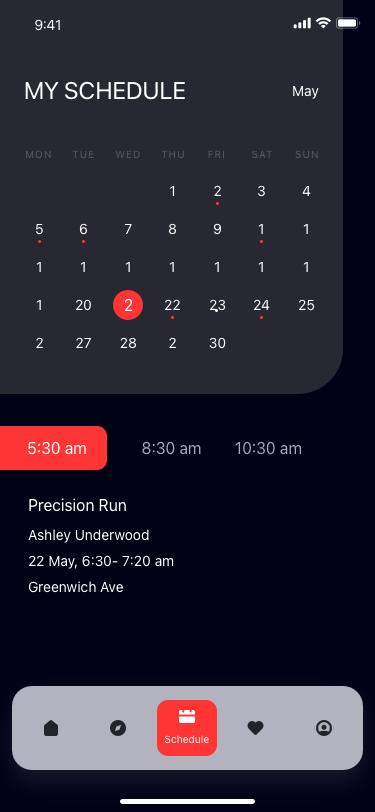
Text in this UI design:
30
29
28
27
26
25
24
23
22
21
20
19
18
17
16
15
14
13
12
11
10
9
8
7
6
5
4
3
2
1
SUN
SAT
FRI
THU
WED
TUE
Mon
MY SCHEDULE
Schedule
5:30 am
8:30 am
10:30 am
May
Precision Run
Ashley Underwood
22 May, 6:30- 7:20 am
Greenwich Ave